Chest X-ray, PA view. Patient: 59 years old, sex M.
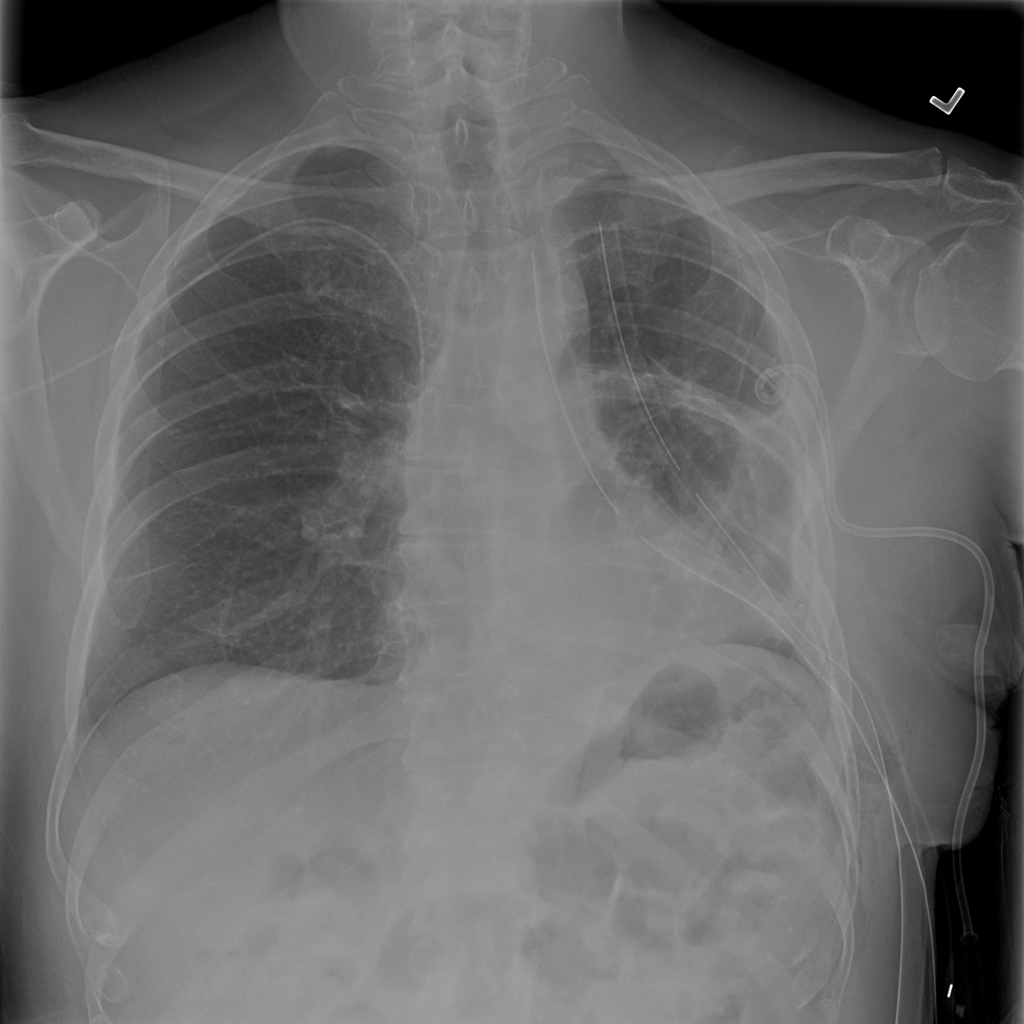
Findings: Effusion, Emphysema, Pneumothorax